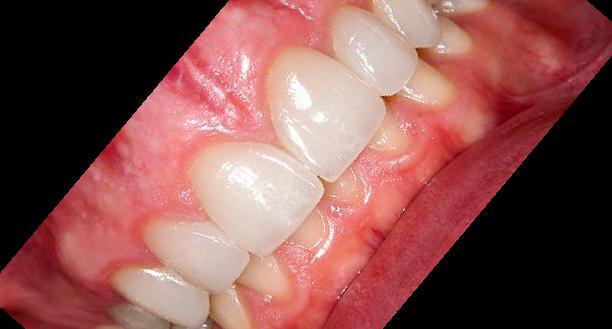
Condition: Gingivitis